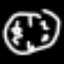
Label: clock